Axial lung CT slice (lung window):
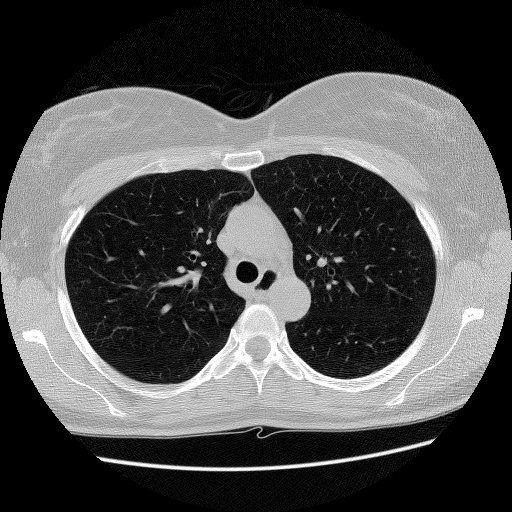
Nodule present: no